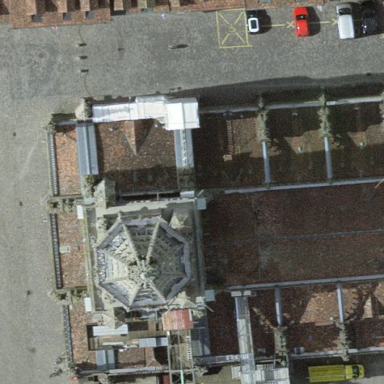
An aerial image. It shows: Tower with pyramidal bell tower roof.